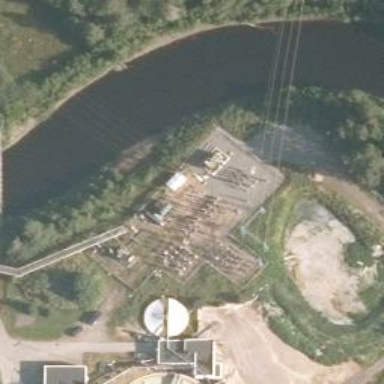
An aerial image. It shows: Industrial substation.